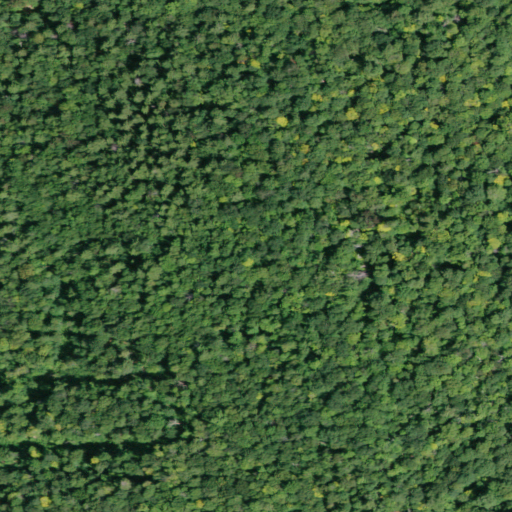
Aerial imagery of mountain in New York named Whiskey Hill containing deciduous forest and evergreen forest